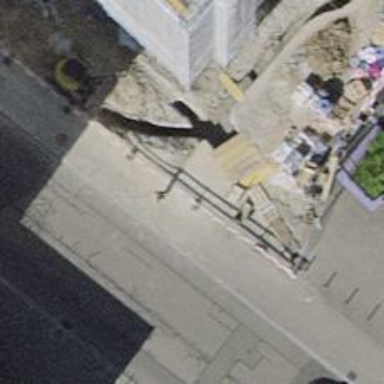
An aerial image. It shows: Bollard.